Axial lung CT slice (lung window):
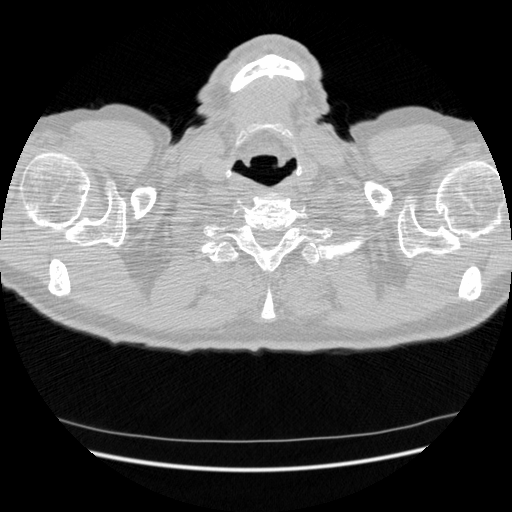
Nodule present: no